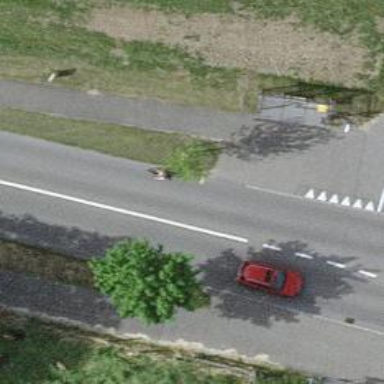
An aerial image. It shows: Bus stop with shelter for public transport.